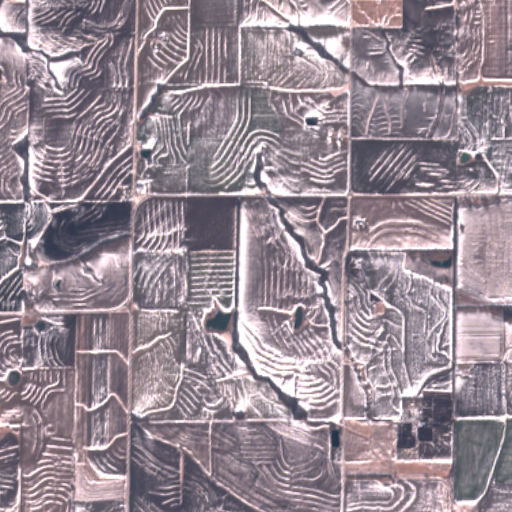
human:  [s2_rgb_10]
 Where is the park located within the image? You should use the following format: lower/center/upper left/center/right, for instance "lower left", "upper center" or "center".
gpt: The park is located in the lower center of the image.
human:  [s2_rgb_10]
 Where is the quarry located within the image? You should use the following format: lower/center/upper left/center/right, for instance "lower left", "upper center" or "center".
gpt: There is no quarry in the image.